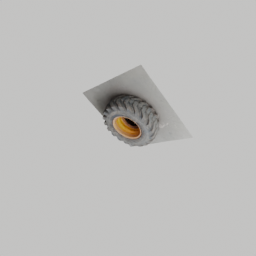
Label: mechanical